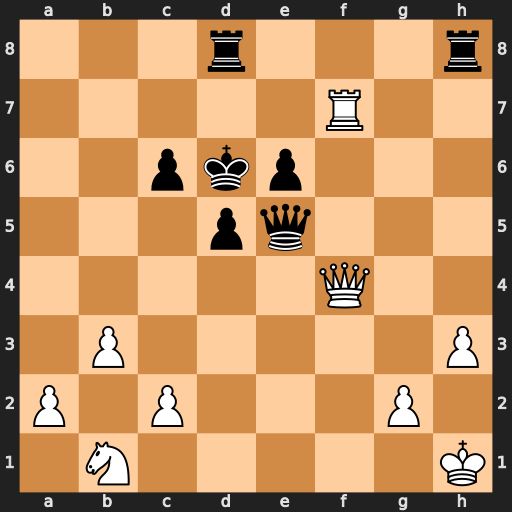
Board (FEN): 3r3r/5R2/2pkp3/3pq3/5Q2/1P5P/P1P3P1/1N5K
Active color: w
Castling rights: -
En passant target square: -
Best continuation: Qb4+ c5 Qb6#